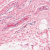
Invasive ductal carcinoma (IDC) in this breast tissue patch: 0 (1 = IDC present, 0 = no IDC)